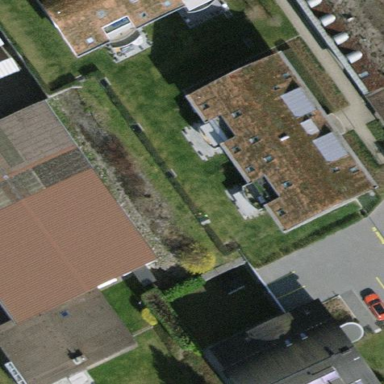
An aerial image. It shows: Commercial building.